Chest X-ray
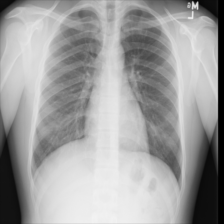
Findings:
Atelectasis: negative
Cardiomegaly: negative
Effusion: negative
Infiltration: negative
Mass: negative
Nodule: negative
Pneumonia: negative
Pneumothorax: negative
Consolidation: negative
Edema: negative
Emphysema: negative
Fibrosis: negative
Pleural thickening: negative
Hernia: negative